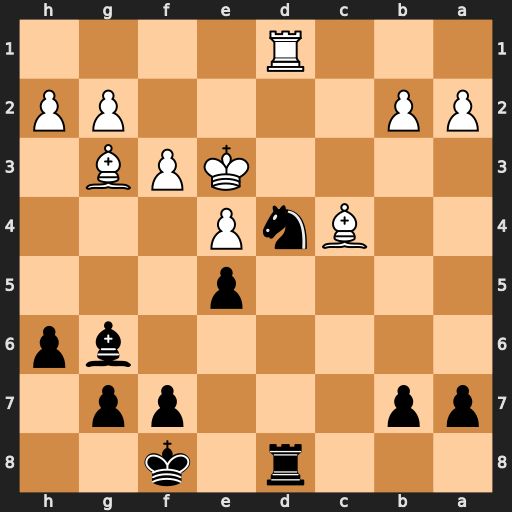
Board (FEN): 3r1k2/pp3pp1/6bp/4p3/2BnP3/4KPB1/PP4PP/3R4
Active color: b
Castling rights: -
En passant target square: -
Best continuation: Nc2+ Ke2 Rxd1 Kxd1 Ne3+ Ke2 Nxc4